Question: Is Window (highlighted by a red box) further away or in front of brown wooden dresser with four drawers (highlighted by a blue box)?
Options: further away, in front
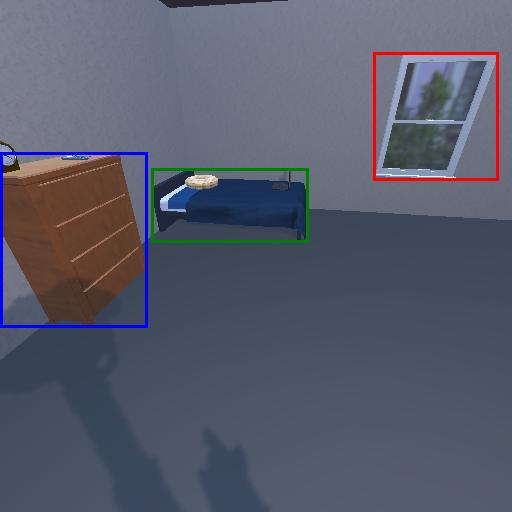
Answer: further away